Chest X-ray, AP view. Patient: 65 years old, sex M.
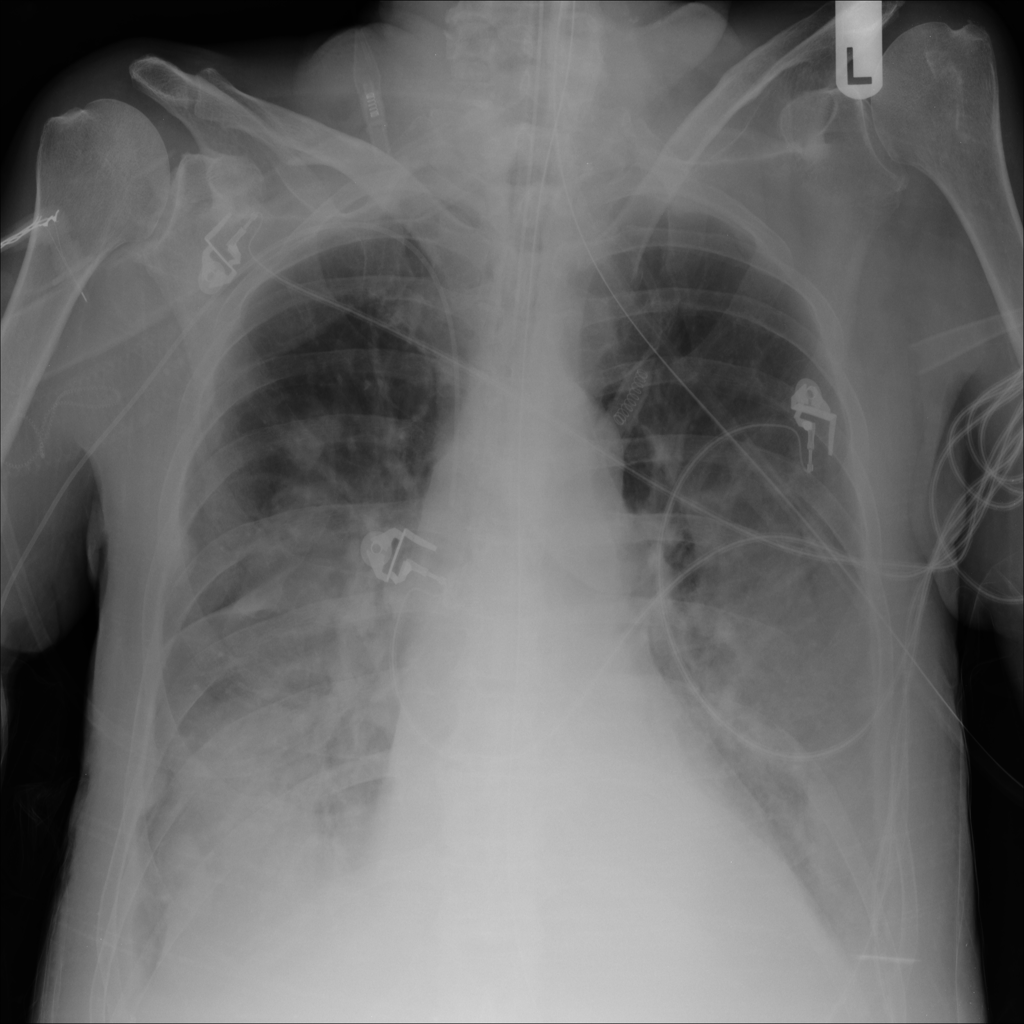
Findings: Mass